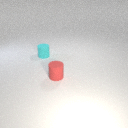
small red rubber cylinder in front of small cyan rubber cylinder